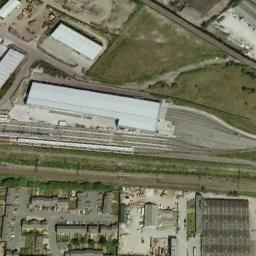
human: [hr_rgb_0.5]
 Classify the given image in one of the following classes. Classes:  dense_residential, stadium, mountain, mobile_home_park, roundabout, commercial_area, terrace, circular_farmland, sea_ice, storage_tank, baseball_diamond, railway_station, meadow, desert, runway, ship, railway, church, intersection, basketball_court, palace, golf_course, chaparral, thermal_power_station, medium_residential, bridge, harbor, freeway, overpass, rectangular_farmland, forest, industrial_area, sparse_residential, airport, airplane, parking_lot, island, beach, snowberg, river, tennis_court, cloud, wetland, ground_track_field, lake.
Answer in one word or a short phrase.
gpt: railway_station